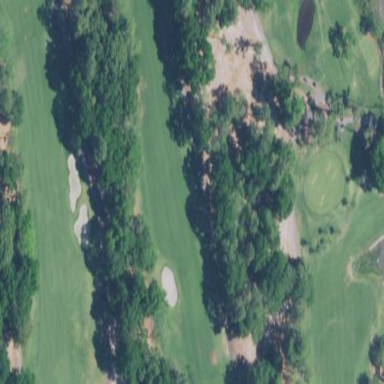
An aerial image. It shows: Scenic golf fairway.